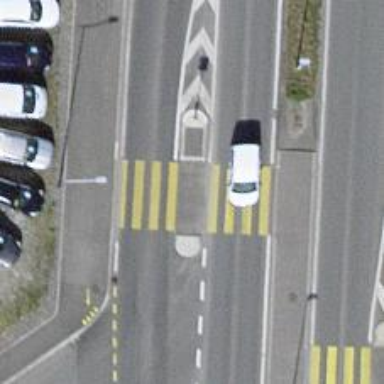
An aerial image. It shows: Uncontrolled zebra crossing with central island.